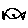
Label: fish